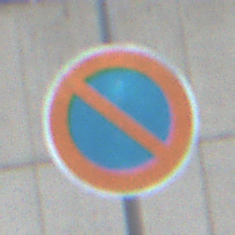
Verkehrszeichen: EingeschraenktesHalteverbot
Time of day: MorningAfternoon
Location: Outdoor (Urban)
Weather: PartlyCloudy
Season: NotSpecified
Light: Natural